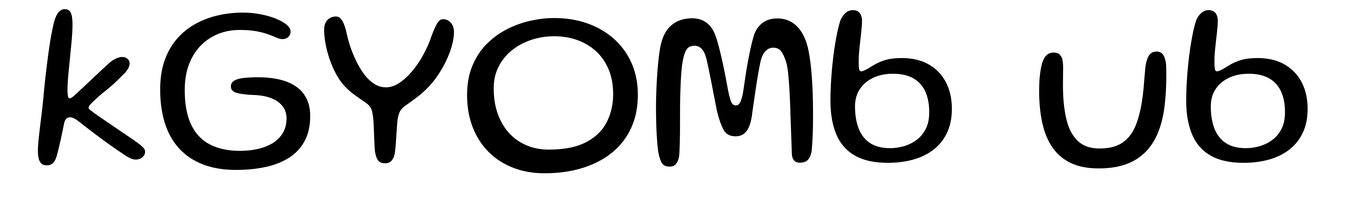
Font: Gluten_Light